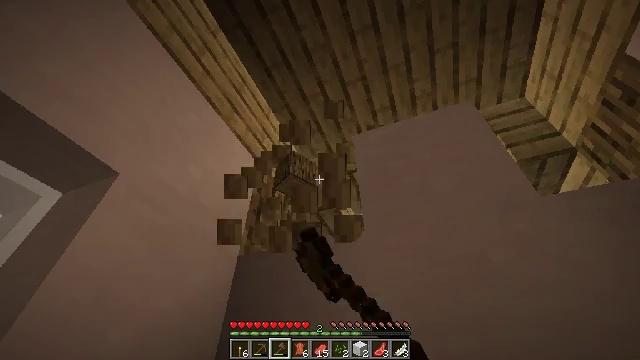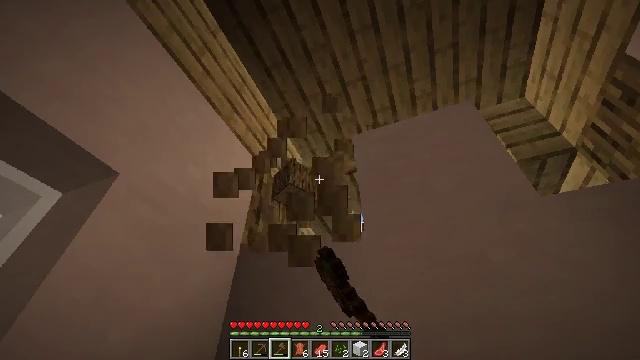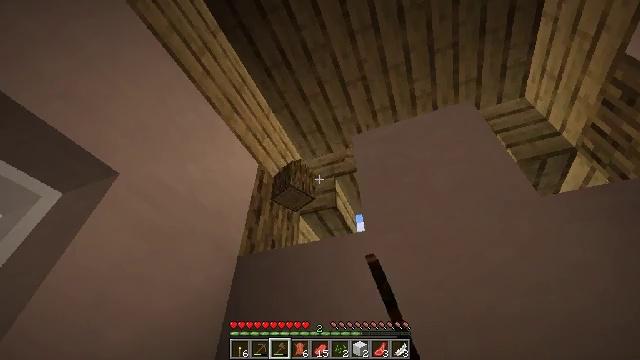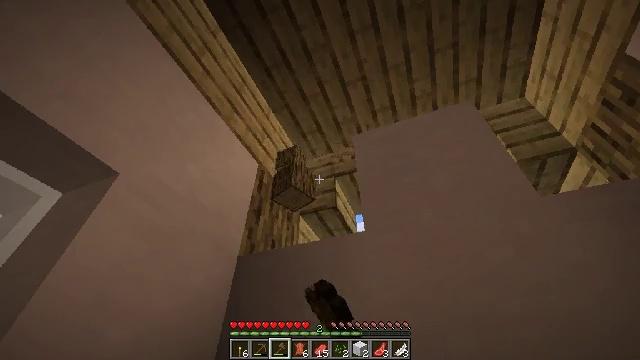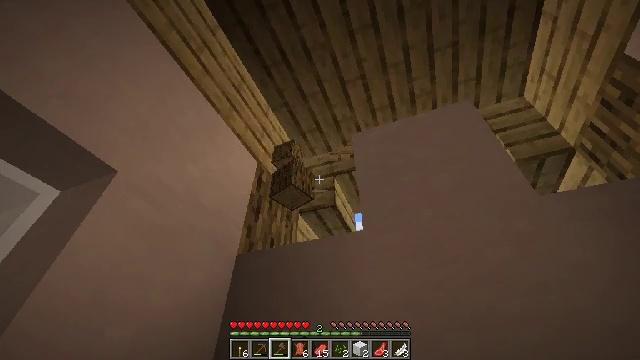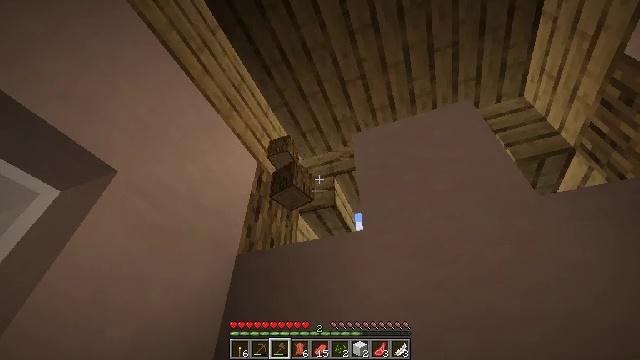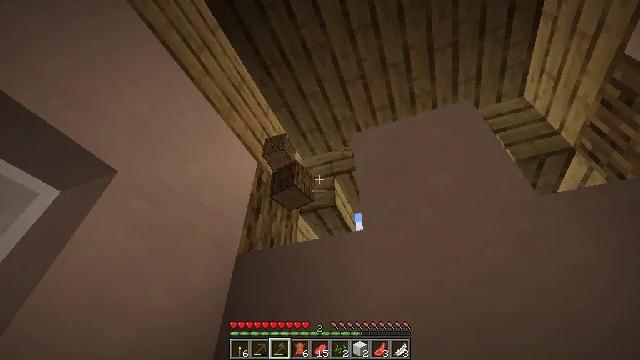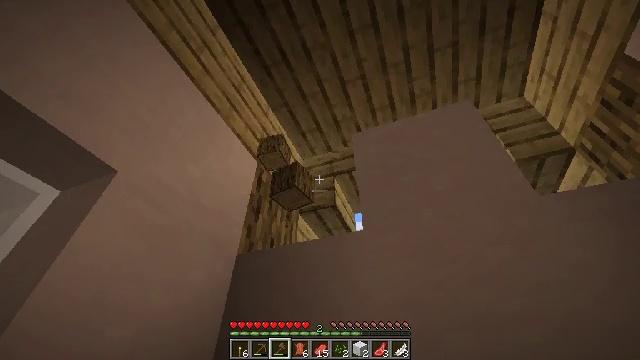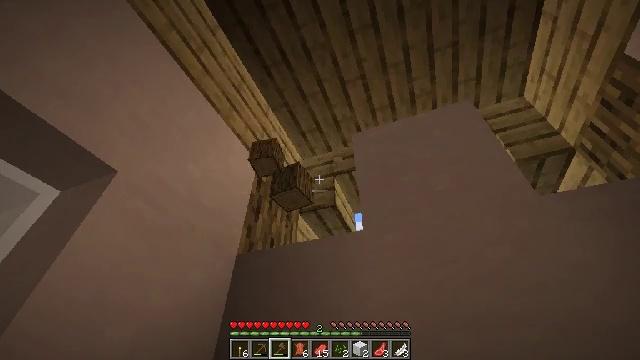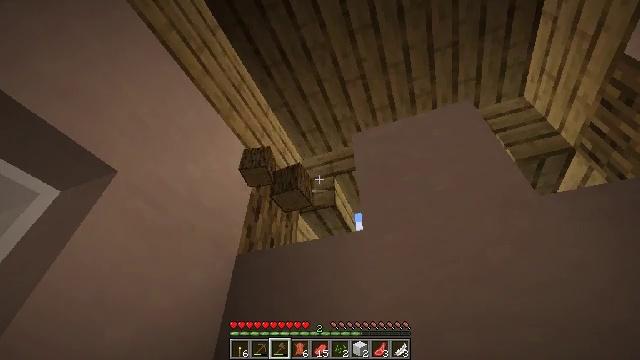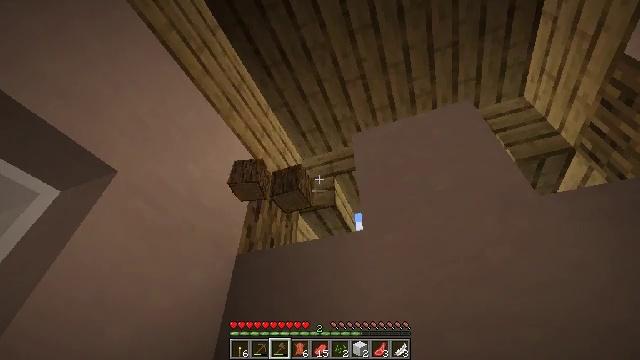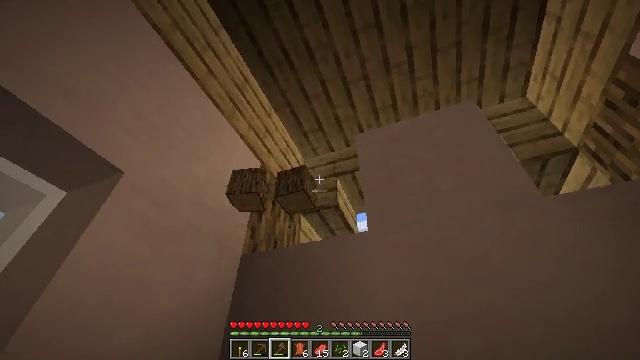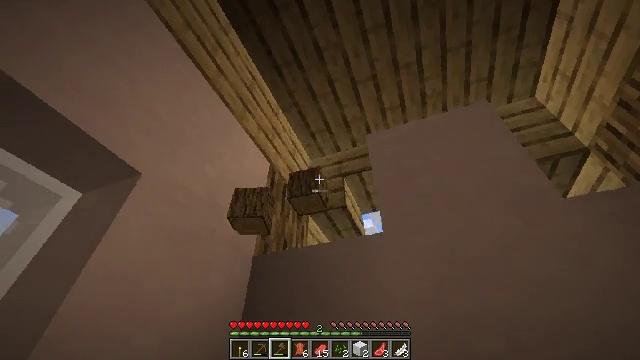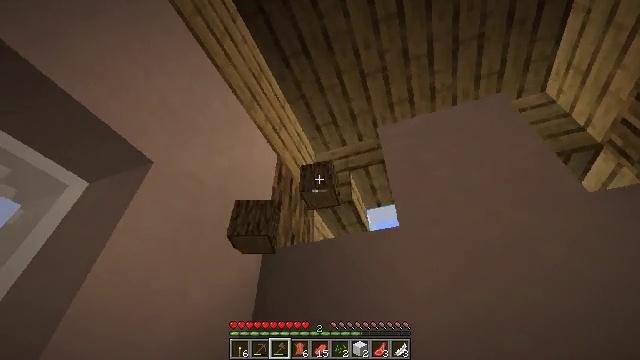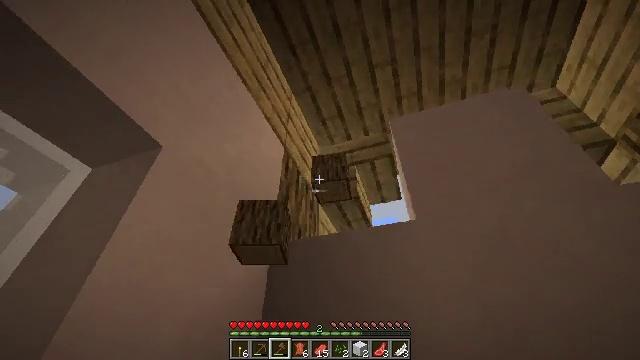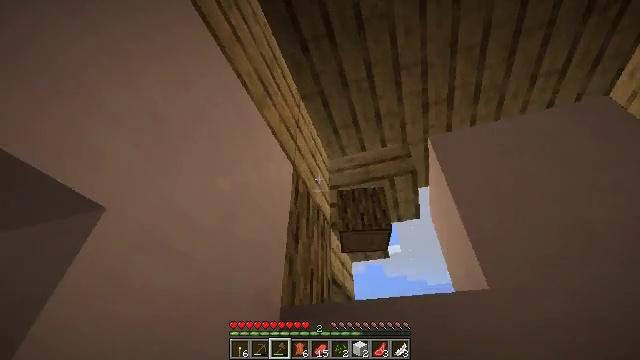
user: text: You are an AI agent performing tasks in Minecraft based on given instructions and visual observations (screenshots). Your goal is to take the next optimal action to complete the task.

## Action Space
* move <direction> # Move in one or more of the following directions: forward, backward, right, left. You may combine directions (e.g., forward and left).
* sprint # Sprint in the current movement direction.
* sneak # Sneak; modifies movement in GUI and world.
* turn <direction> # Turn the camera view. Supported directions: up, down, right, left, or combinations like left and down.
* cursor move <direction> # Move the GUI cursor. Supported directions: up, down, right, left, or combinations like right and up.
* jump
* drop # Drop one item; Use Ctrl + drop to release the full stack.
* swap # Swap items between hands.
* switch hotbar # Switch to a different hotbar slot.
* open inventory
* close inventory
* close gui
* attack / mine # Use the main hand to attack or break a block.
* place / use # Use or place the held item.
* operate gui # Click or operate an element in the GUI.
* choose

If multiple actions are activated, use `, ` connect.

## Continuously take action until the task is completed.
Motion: motion action
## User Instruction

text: Mine the torch on the wall.
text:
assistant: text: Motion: attack / mine
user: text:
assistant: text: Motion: attack / mine
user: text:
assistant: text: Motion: attack / mine
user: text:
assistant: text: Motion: no_op
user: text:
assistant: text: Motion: no_op
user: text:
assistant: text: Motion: no_op
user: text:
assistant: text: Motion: no_op
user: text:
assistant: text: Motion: no_op
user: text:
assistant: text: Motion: no_op
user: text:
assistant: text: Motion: no_op
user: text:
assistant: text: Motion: move left
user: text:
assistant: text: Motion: move forward and move left
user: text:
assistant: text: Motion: move forward and move left
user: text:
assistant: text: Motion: move forward and move left
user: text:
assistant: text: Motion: move forward, turn right
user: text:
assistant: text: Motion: move forward, turn right
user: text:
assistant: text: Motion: turn right
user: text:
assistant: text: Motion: move forward, turn right
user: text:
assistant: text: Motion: move forward
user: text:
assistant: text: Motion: move forward, turn right
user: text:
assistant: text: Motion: move forward, turn right and down, jump
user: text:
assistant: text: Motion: move forward, turn right and down, jump
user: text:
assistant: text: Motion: move forward, turn right and down, jump
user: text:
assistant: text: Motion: move forward, turn right and down
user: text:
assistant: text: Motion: move forward, turn down
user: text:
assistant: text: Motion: turn right and down
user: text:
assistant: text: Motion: turn right and down
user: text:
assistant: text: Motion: turn right and down
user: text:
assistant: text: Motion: move back, turn right and down
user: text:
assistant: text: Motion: move back